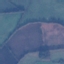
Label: Pasture